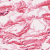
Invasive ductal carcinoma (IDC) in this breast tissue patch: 0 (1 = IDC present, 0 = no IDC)